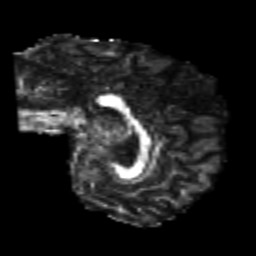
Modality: FA
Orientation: sagittal
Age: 23
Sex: male
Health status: healthy
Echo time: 0.074 s